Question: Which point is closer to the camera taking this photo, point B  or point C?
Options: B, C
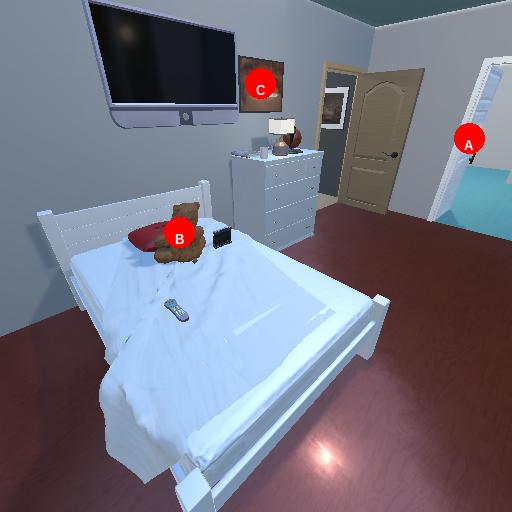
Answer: B